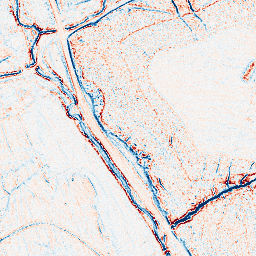
Category: edge_preserving
Decomposition family: anisotropic_diffusion
Decomposition parameters: iterations: 5
kappa: 100
gamma: 0.15
Upsampling method: edge_directed
Upsampling parameters: scale: 4
Upsampling scale: 4